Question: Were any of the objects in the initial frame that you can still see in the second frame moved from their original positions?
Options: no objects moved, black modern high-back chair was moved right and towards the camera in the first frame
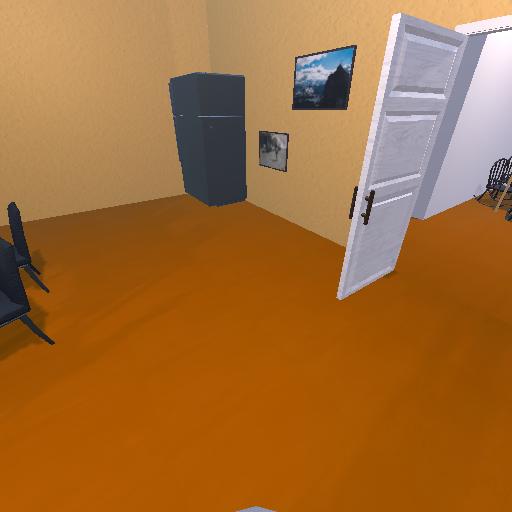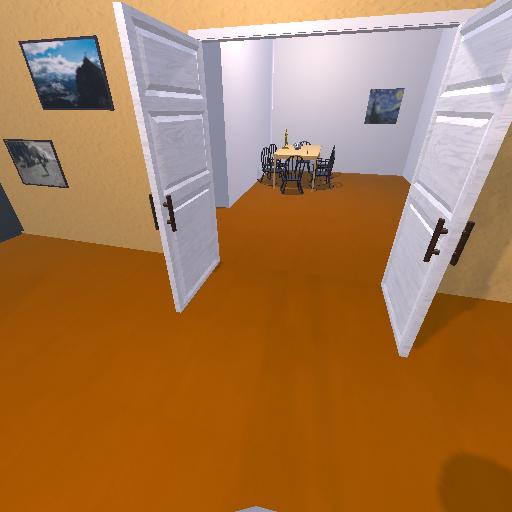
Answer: no objects moved